Question: So I have the index title view annoying me see this :
And the code of the subclassed 'UITableViewCell':
'''
self.contentView.backgroundColor = [UIColor blackColor];
'''
The damn index is displaying ABOVE the cell I would like to set its backgroundColor to clearColor so I can fill my cell with black !
Thank you very much :)
EDIT : HUm more clear, well this is UITableViewCell and since I have a few sections, I have the index on the right that I can touch to take me go to the section, see the little '1' on the right I would like its view to have a clearColor as background color so the cell will display as fully filled with black !
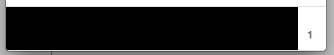
Answer: Setting the background color of a plain table is as simple as:
'''
self.tableView.backgroundColor = [UIColor blackColor];
'''
There is no need to set the background color of the cells or its contentView.